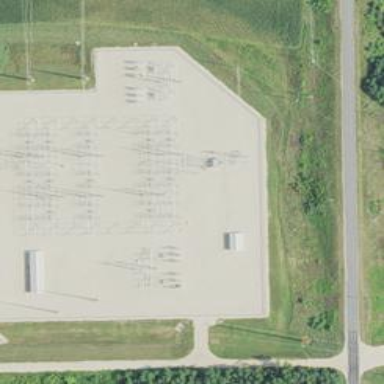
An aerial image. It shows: Switch for power supply.